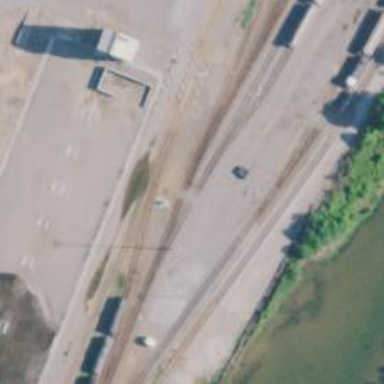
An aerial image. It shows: Rail spur service.